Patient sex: M
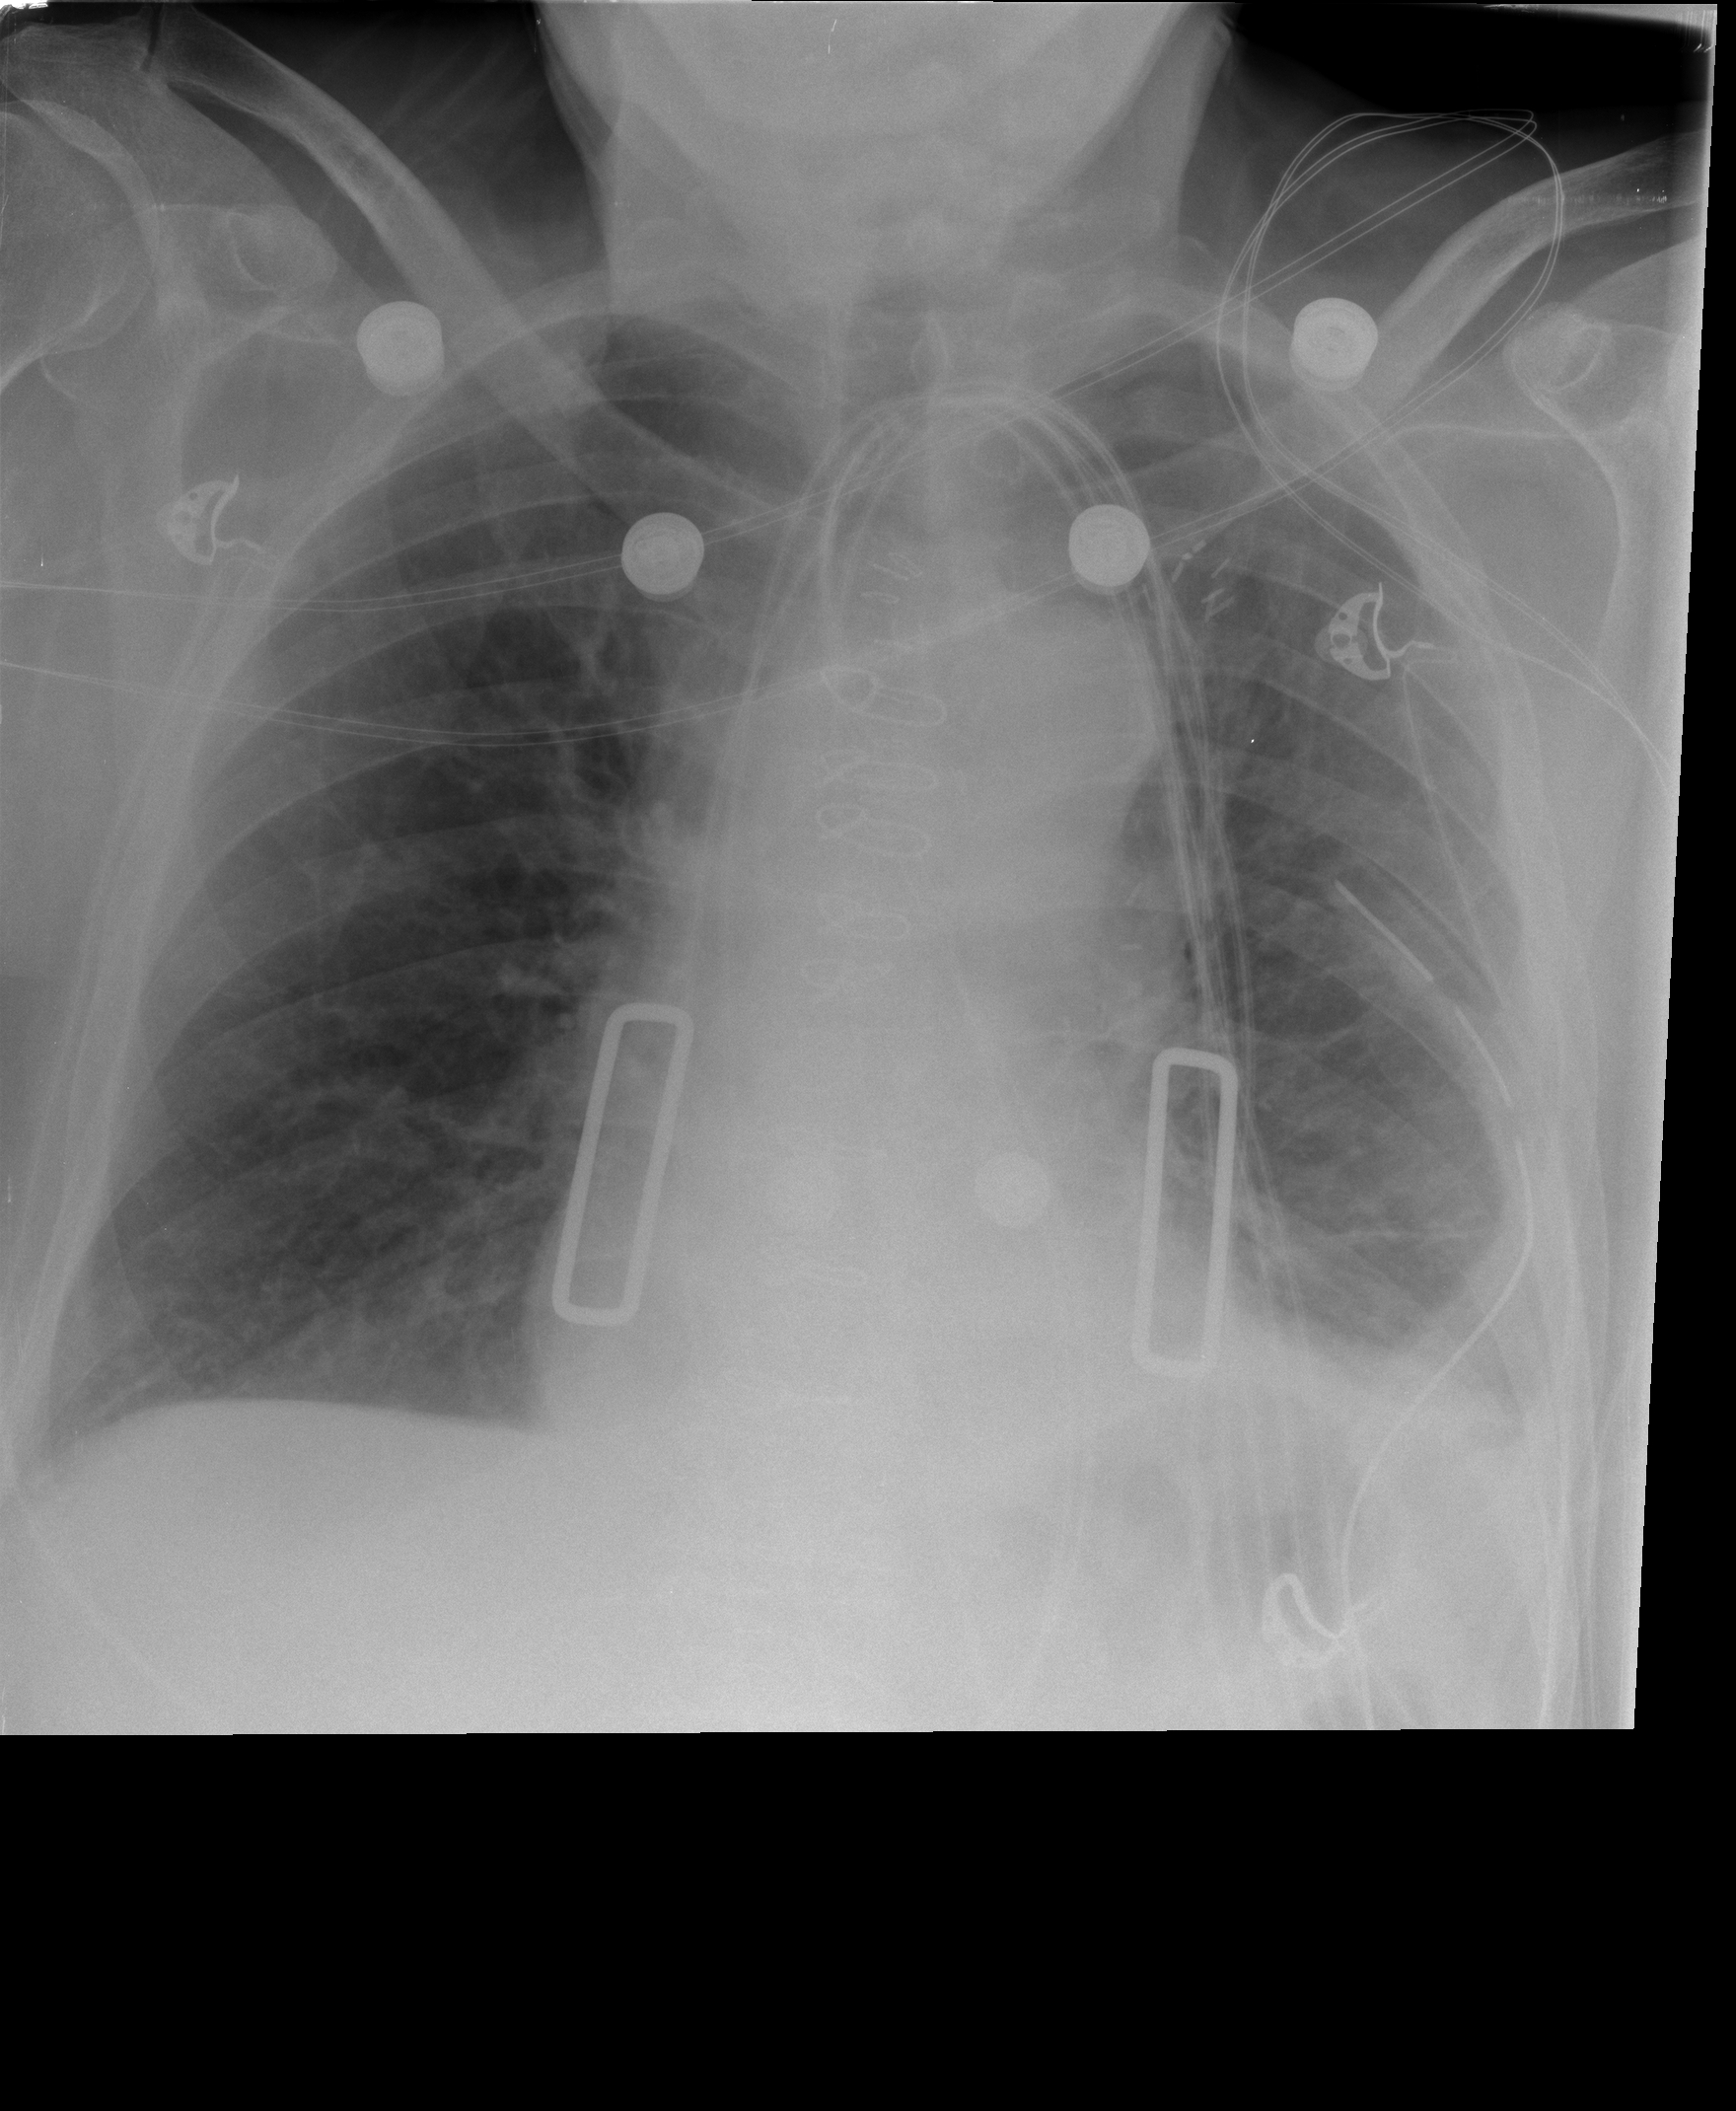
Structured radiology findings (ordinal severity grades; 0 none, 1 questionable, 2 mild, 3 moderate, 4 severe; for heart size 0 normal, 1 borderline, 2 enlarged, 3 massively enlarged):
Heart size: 1
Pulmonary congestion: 2
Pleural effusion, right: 0
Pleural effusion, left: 2
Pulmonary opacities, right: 1
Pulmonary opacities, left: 1
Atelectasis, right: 0
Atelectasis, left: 2